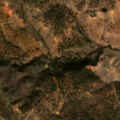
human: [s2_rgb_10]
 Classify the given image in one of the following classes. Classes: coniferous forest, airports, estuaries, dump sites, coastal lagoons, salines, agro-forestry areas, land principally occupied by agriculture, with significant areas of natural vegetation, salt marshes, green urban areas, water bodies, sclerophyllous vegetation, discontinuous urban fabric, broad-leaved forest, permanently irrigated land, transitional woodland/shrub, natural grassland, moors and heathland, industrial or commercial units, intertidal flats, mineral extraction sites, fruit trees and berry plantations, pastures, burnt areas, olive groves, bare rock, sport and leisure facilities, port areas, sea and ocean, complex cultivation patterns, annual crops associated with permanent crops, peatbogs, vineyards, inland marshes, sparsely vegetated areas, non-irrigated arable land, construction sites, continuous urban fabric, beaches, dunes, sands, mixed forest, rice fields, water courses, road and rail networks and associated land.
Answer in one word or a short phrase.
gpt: non-irrigated arable land, pastures, agro-forestry areas, broad-leaved forest